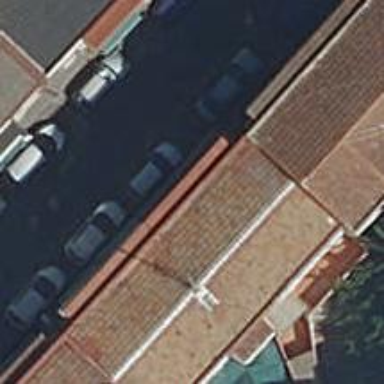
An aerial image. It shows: Driving school.